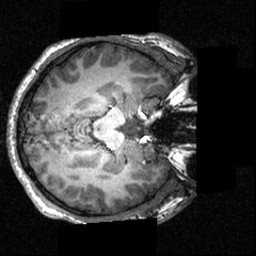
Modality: T1w
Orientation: axial
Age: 18
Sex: male
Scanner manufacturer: siemens
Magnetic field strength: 3.951 T
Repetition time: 1.5 s
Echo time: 0.00335 s